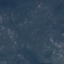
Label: HerbaceousVegetation